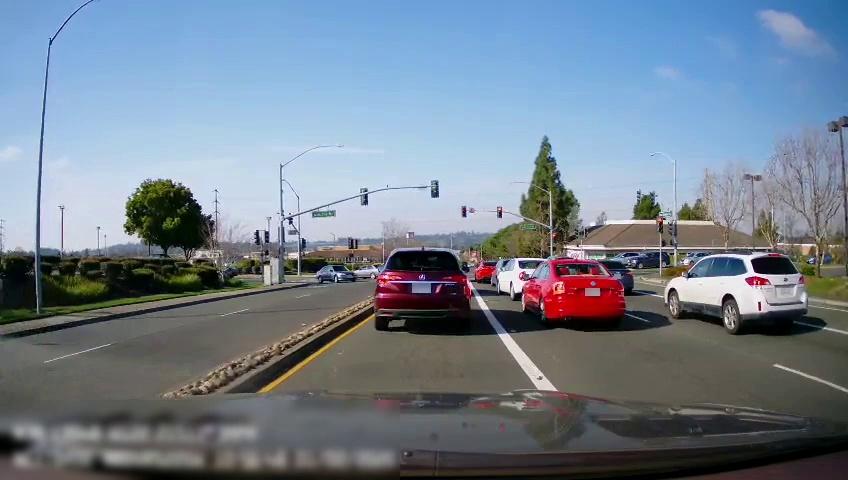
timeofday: Day
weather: Sunny
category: Drivable Space
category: Drivable Space
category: Vehicles | Car
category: Vehicles | Car
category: Vehicles | SUV
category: Vehicles | Car
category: Vehicles | Car
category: Vehicles | Car
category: Vehicles | SUV
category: Vehicles | SUV
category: Vehicles | Car
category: Vehicles | Car
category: Vehicles | Car
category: Vehicles | Car
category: Vehicles | SUV
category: Lanes | Current Lane
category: Lanes | Alternate Lane
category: Lanes | Current Lane
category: Lanes | Current Lane
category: Lanes | Alternate Lane
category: Lanes | Opposite Lane
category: Traffic | Signs
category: Traffic | Signs
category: Traffic | Lights
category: Traffic | Lights
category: Traffic | Lights
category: Traffic | Lights
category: Traffic | Lights
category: Traffic | Lights
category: Traffic | Lights
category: Traffic | Lights
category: Traffic | Lights
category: Traffic | Lights
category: Traffic | Lights
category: Traffic | Lights